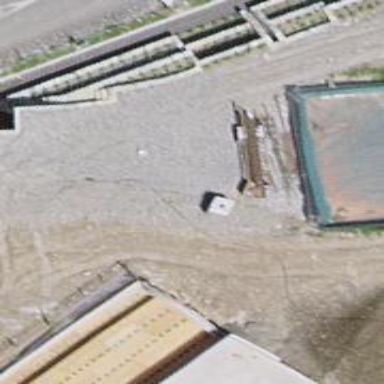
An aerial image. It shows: Miniature railway tunnel.